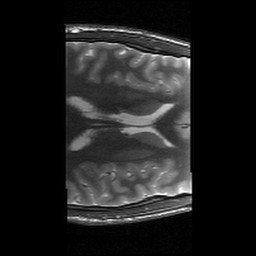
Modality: T2w
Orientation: axial
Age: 23
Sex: male
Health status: healthy
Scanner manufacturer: siemens
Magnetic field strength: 3 T
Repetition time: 9.01 s
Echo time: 0.064 s